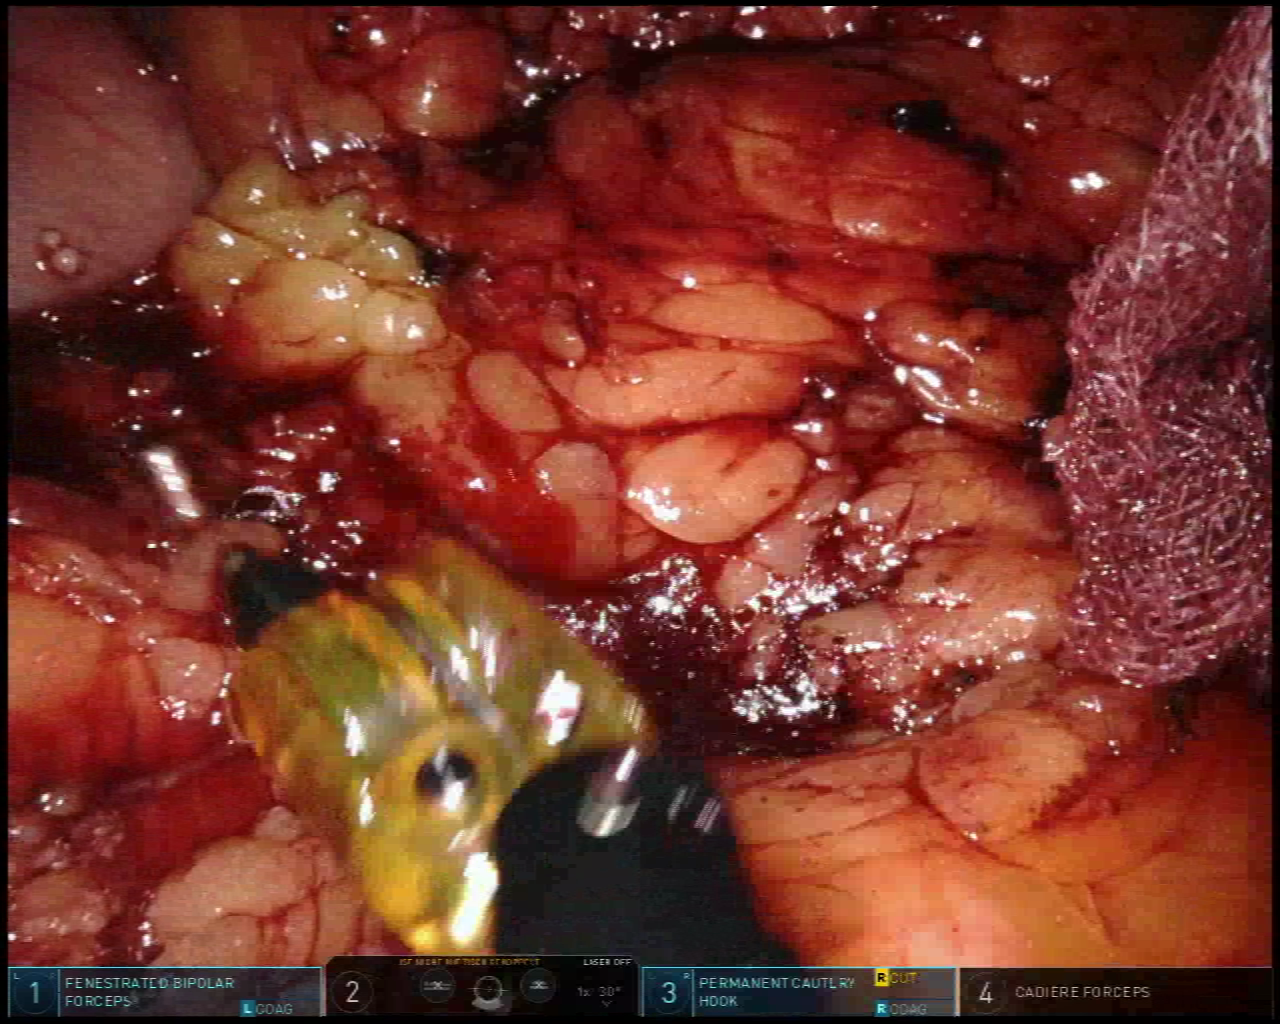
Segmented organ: stomach
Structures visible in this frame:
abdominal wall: no
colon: no
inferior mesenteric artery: no
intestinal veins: no
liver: no
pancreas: yes
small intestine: no
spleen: no
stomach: yes
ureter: no
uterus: no
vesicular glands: no